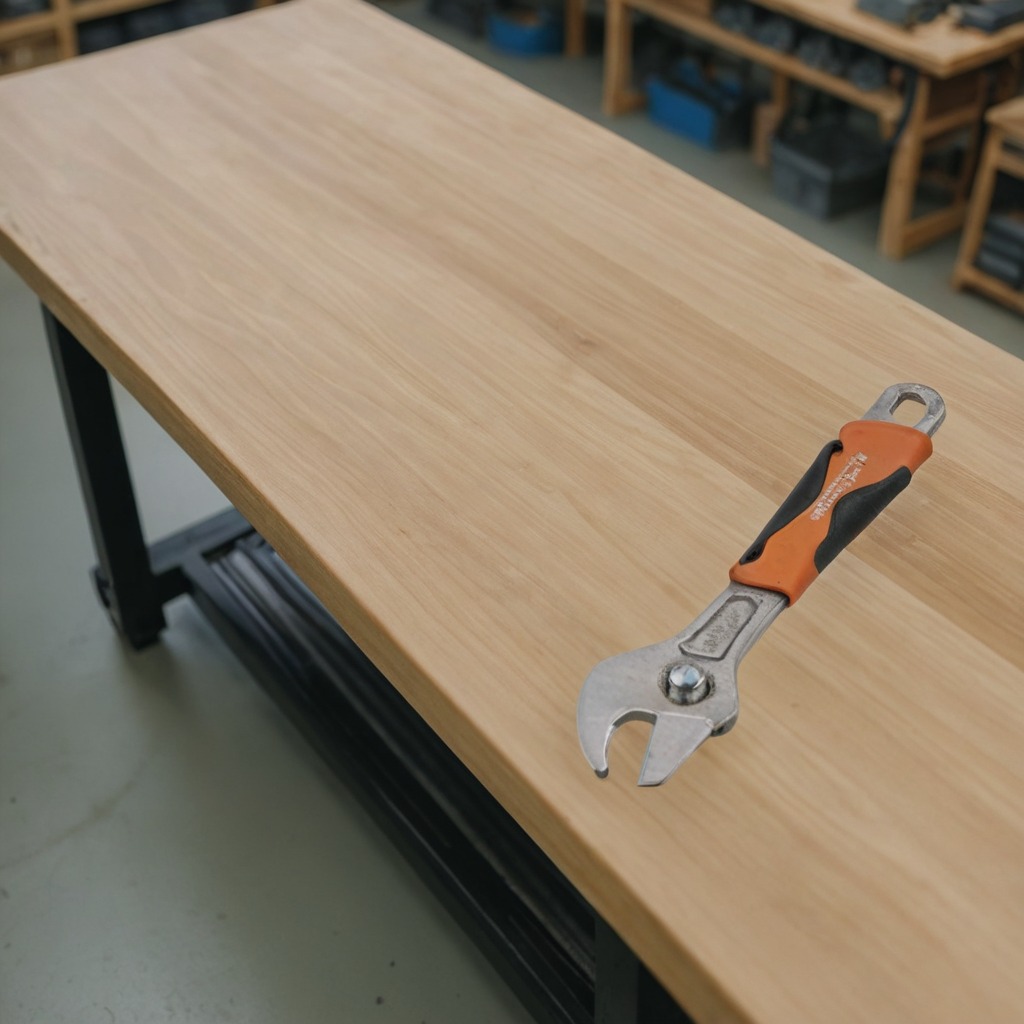
An wrench is lying on a workbench inside a coastal fishing gear workshop.